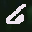
Label: 6